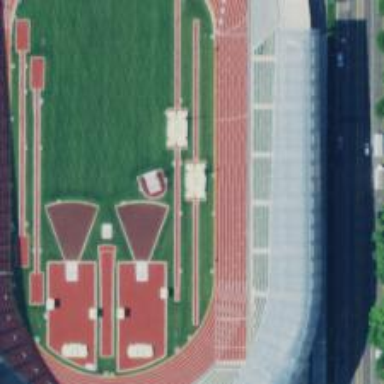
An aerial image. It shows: Track used for athletics with pole vaulting area.